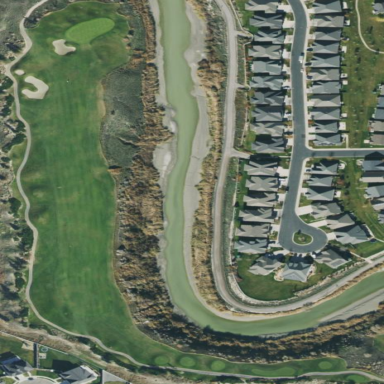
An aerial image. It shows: Rough area on grassy golf course.